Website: apple-inc
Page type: customer-info-address
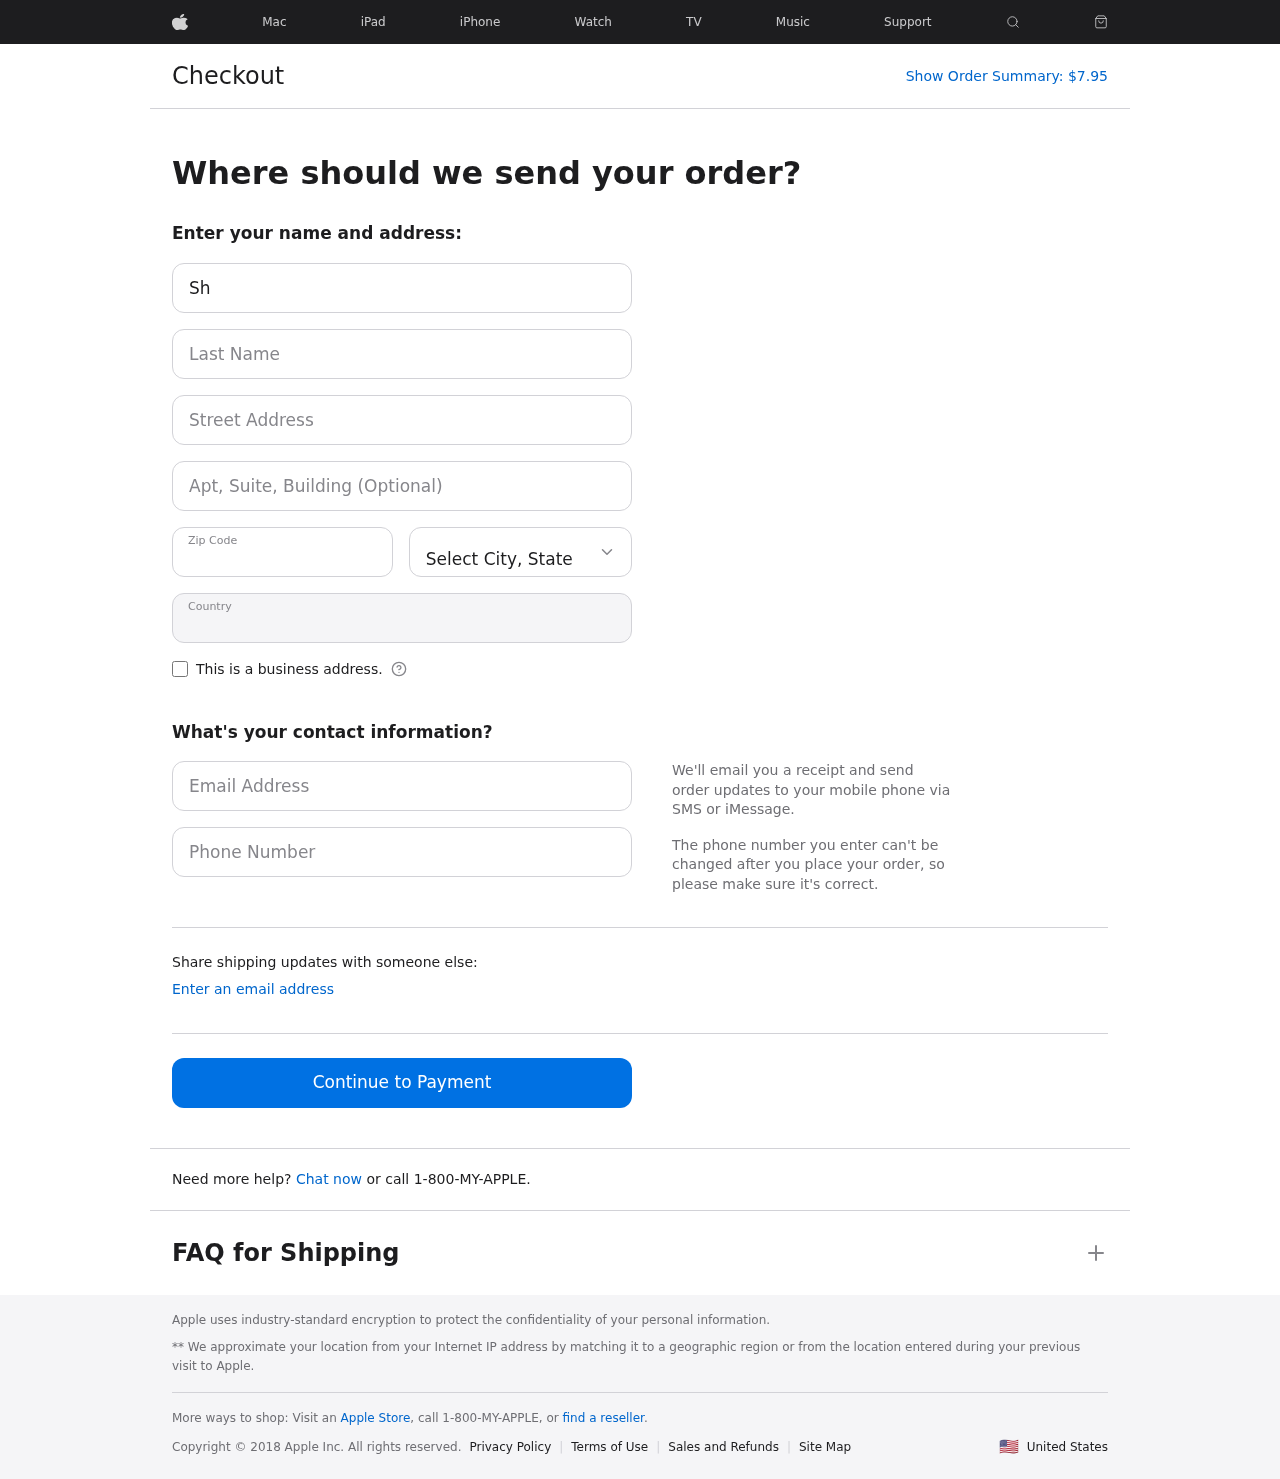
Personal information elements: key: PII_CITY_STATE
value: East Eric, IN
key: PII_COUNTRY
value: United States
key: PII_EMAIL
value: savery@yahoo.com
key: PII_FIRSTNAME
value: Shawn
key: PII_LASTNAME
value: Avery
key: PII_PHONE
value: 9087563629
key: PII_POSTCODE
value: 56919
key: PII_STREET
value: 195 Heidi Ridges Suite 740
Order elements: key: ORDER_TOTAL
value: $7.95